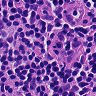
Metastatic tissue present: yes